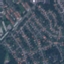
Label: Residential